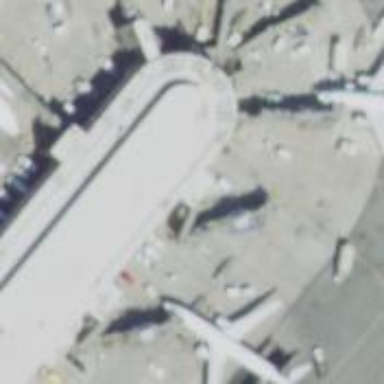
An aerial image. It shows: Airport gate.